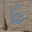
Label: 6